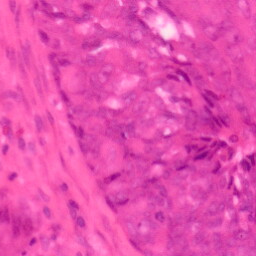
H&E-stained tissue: Colon